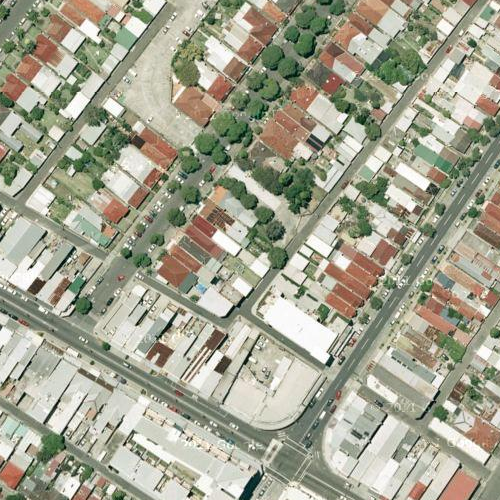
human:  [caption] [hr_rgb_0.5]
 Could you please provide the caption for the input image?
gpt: Many houses arranged neatly while many plants on the roadside .

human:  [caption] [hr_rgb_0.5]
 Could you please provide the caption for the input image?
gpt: A residential area and a warehouse district are separated by a road .

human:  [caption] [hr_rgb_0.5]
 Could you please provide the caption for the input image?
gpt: A residential area with houses arranged neatly and some roads go through this area .

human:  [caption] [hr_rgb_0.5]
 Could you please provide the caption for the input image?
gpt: A residential area and a warehouse district are separated by a road .

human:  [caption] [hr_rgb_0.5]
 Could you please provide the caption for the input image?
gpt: Many houses arranged neatly and a warehouse district are separated by a road .